Question: I am trying to copy rows from one table to another table.
Tables: first is 'bollywood_videos_temp' and other is 'bollywood_videos'
Below is the Query to copy rows (Works Fine):
'''
INSERT INTO 'bollywood_videos'
('category',
'category_name',
'youtube_link',
'title',
'alias',
'short_description',
'long_description',
'youtube_video_id',
'original_poster',
'web_large_poster',
'web_small_poster',
'app_big_poster',
'app_small_poster',
'related_videos',
'sequence',
'status',
'published_date',
'created_by',
'date')
SELECT a.'category',
b.'type',
a.'youtube_link',
a.'title',
a.'alias',
a.'short_description',
a.'long_description',
a.'youtube_video_id',
a.'original_poster',
a.'web_large_poster',
a.'web_small_poster',
a.'app_big_poster',
a.'app_small_poster',
a.'related_videos',
((SELECT MAX(sequence) AS sequence FROM bollywood_videos)) AS 'sequence',
a.'status',
a.'published_date',
a.'created_by',
a.'date'
FROM 'bollywood_videos_temp' a
JOIN bollywood_videos_categories b
ON a.category=b.id
WHERE a.'transaction_id'='2_1402492848'
'''
Now My problem is, I m getting the same sequence integer as in figure attached below from the above subquery ('SELECT MAX(sequence) AS sequence FROM bollywood_videos AS sequence') where I'm trying to fetch the max sequence from table 'bollywood_videos'
Is there any such query which can give the MAX sequence from each and every row, I m struggling with this issue from last 5 hours.. Help would be appreciated!

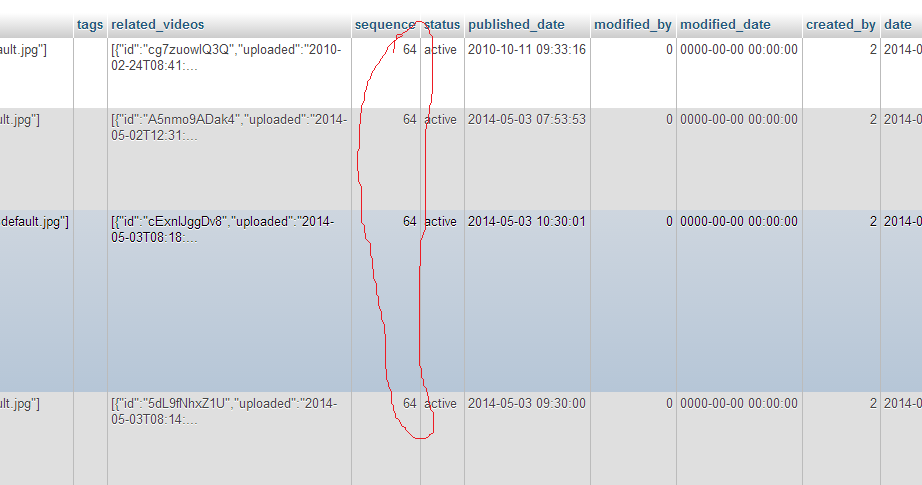
Answer: Increment your sequence by adding 1
'''
((SELECT MAX(sequence)+1 AS sequence FROM bollywood_videos)) AS 'sequence'
'''
.
'''
INSERT INTO 'bollywood_videos'
('category',
'category_name',
'youtube_link',
'title',
'alias',
'short_description',
'long_description',
'youtube_video_id',
'original_poster',
'web_large_poster',
'web_small_poster',
'app_big_poster',
'app_small_poster',
'related_videos',
'sequence',
'status',
'published_date',
'created_by',
'date')
SELECT a.'category',
b.'type',
a.'youtube_link',
a.'title',
a.'alias',
a.'short_description',
a.'long_description',
a.'youtube_video_id',
a.'original_poster',
a.'web_large_poster',
a.'web_small_poster',
a.'app_big_poster',
a.'app_small_poster',
a.'related_videos',
((SELECT MAX(sequence)+1 AS sequence FROM bollywood_videos)) AS 'sequence',
a.'status',
a.'published_date',
a.'created_by',
a.'date'
FROM 'bollywood_videos_temp' a
JOIN bollywood_videos_categories b
ON a.category=b.id
WHERE a.'transaction_id'='2_1402492848'
'''